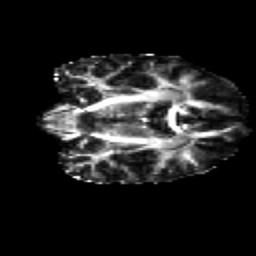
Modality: FA
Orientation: coronal
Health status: healthy
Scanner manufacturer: siemens
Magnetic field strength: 3 T
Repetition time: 12 s
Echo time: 0.092 s